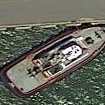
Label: Towing_vessel